Question: I have an application with possibility of sign in using G+. I have access to this application settings. As example I'll show same page for Stack Overflow so you will understand what I'm talking about.
Here is page:

You can see name Stack Exchange with link. Where in settings of application I can change this name?
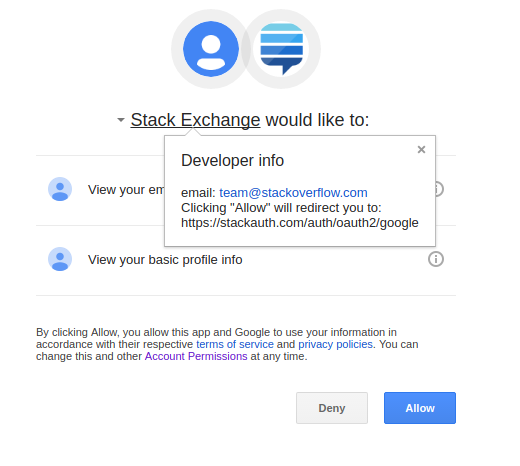
Answer: Here is place where information shown as name stored:
> Google Cloud Console - API manager - Credentials - OAuth consent screen - Product name shown to users field.